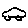
Label: car